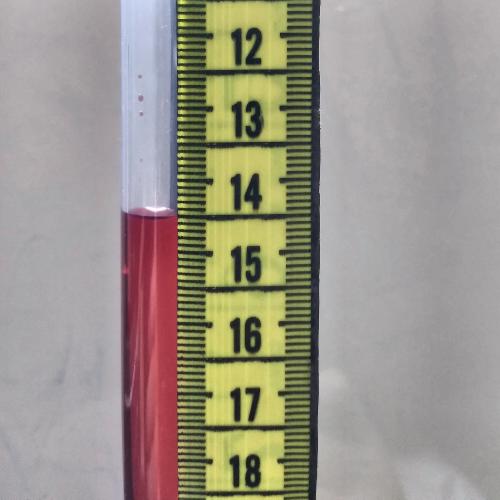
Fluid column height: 14.0 cm